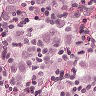
Metastatic tissue present: yes